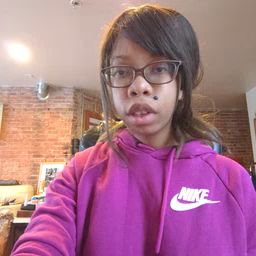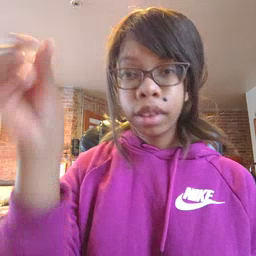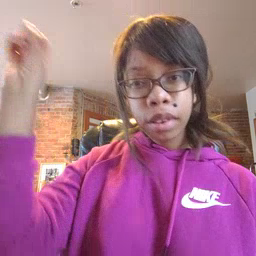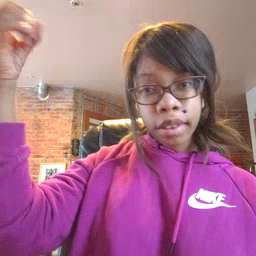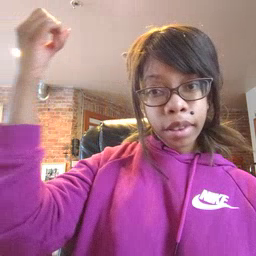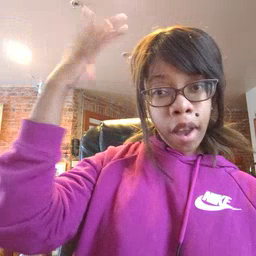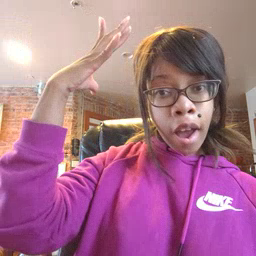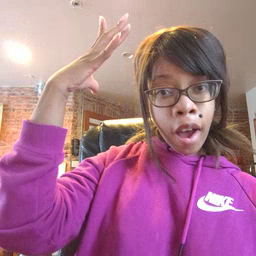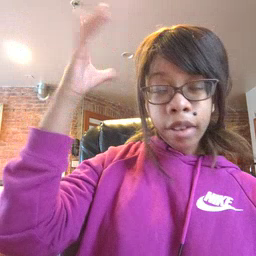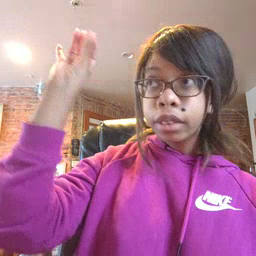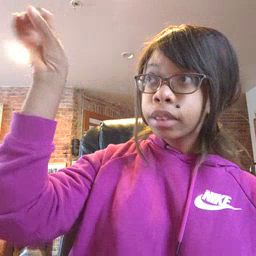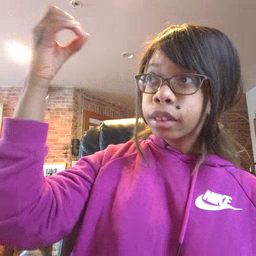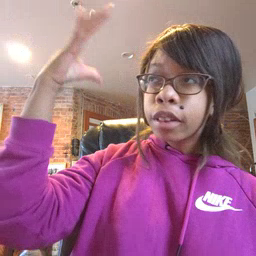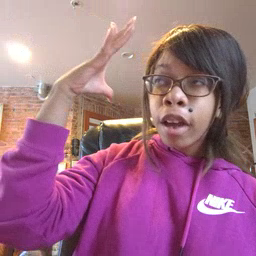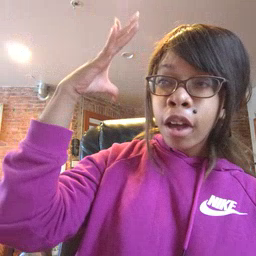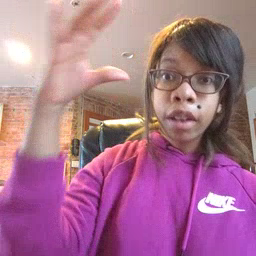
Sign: sun